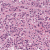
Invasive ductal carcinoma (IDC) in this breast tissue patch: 1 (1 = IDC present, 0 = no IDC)